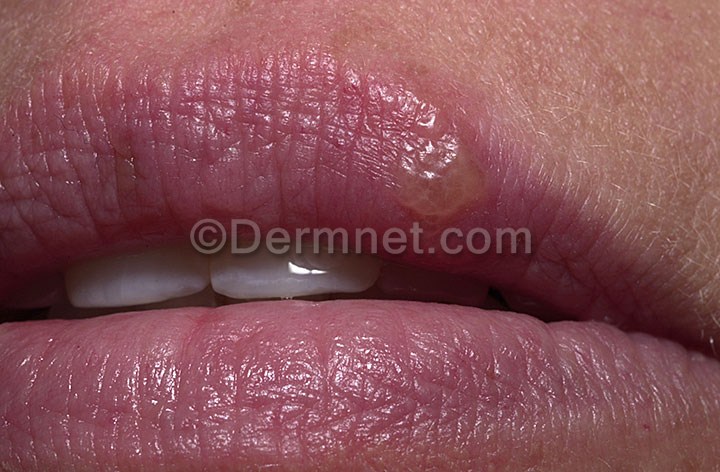
Disease: Warts Molluscum and other Viral Infections